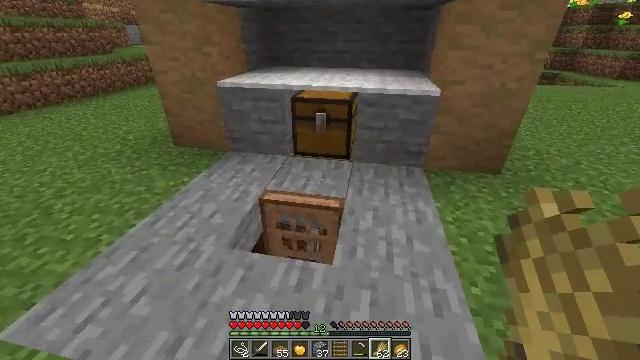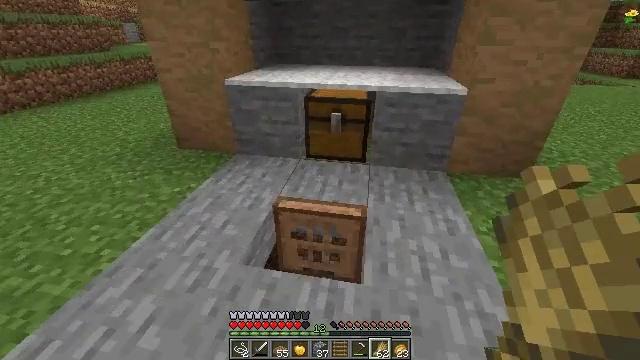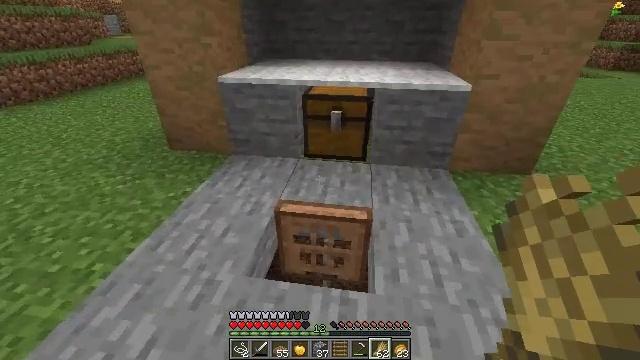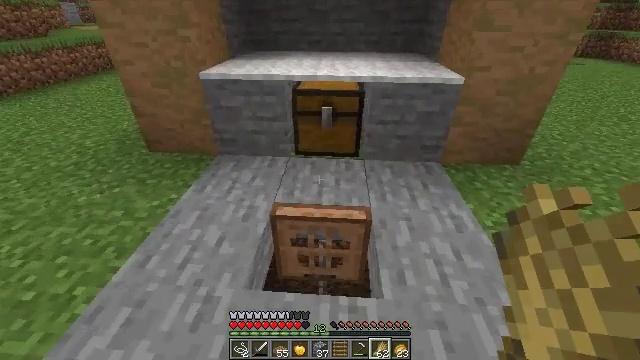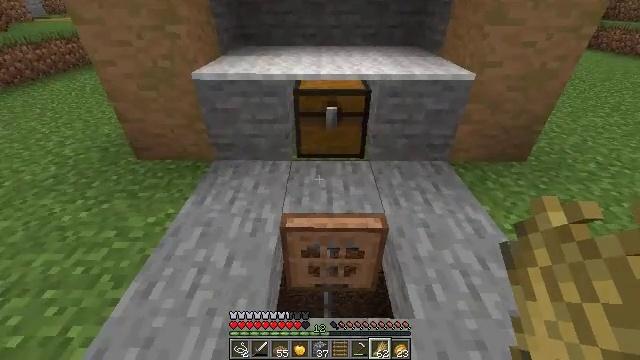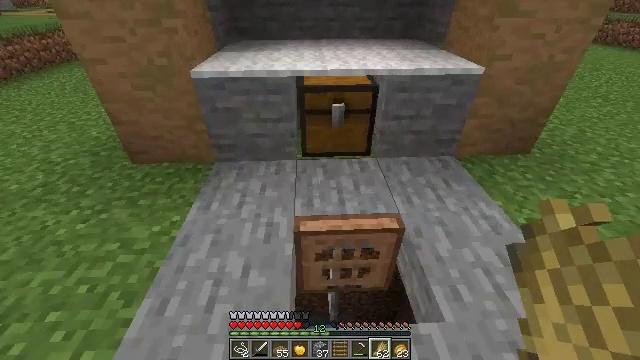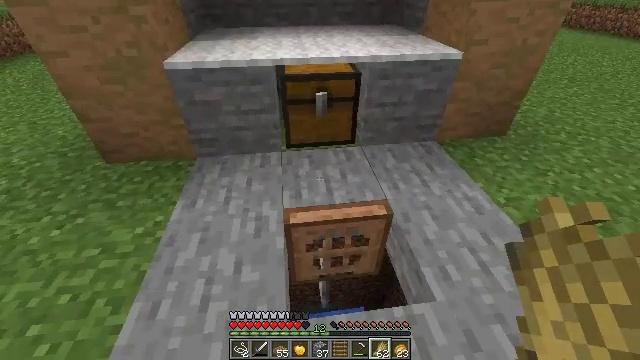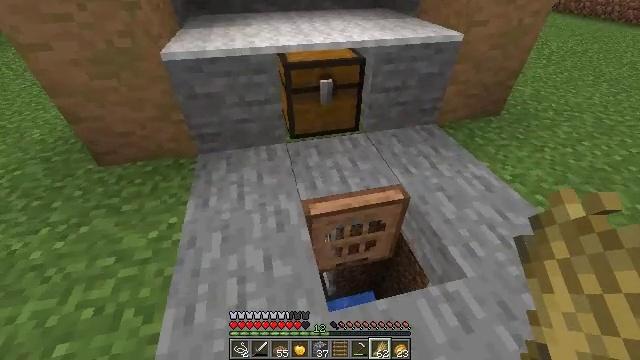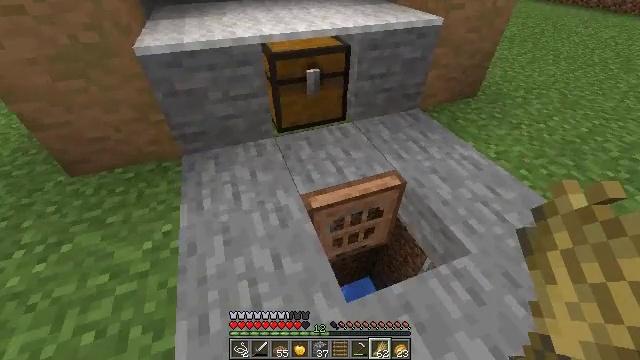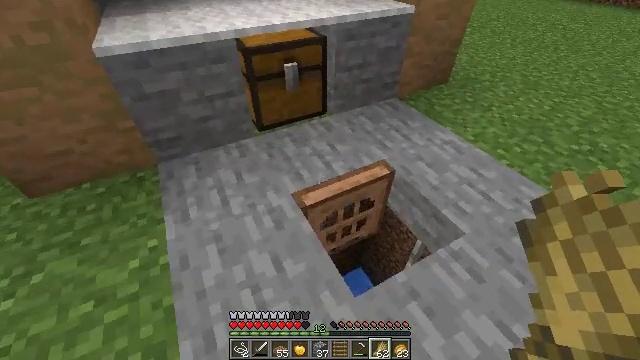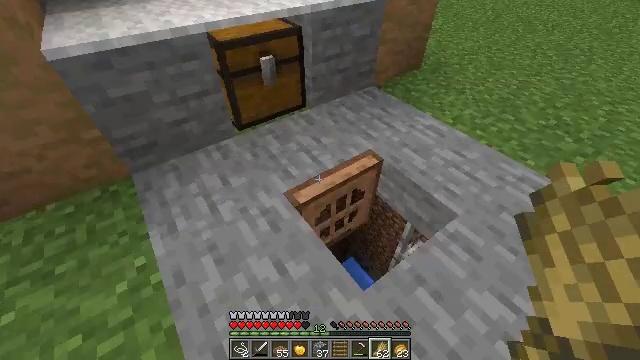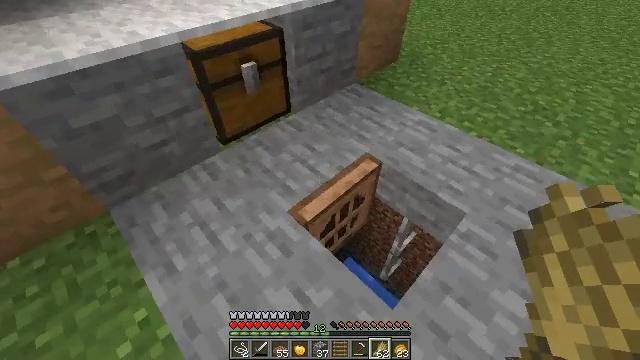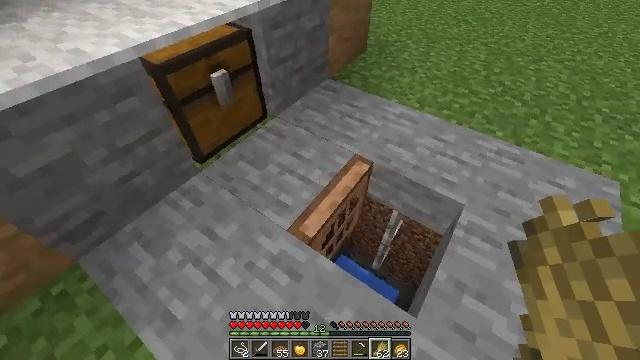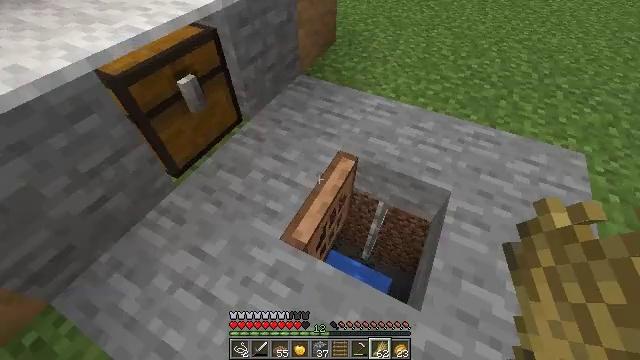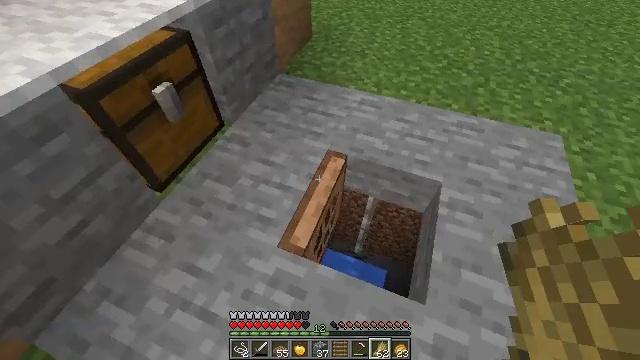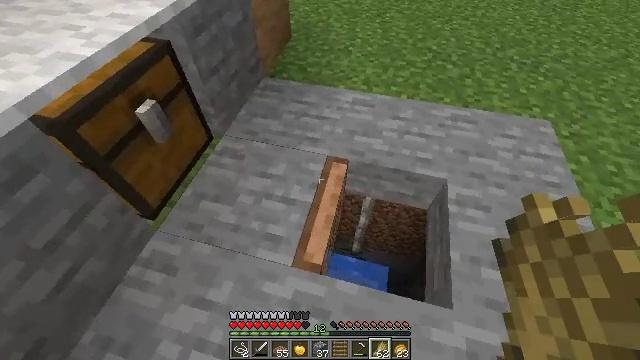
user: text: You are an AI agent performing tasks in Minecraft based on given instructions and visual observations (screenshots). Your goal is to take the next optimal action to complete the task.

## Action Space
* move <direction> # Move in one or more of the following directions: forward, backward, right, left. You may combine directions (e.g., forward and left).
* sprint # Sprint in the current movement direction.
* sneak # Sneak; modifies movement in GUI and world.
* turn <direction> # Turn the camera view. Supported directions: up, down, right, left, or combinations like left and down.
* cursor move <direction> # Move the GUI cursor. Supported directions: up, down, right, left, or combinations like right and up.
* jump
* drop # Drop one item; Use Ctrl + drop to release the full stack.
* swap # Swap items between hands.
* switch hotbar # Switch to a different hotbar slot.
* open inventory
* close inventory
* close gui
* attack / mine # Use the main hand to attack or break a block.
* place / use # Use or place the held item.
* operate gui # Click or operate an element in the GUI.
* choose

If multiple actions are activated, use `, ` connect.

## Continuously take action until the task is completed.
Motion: motion action
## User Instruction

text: Mine the jungle trapdoor.
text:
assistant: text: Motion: move forward and move left
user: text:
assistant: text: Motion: move forward and move left, turn right and down
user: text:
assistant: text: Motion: move forward and move left, turn right and down
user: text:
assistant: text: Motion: move forward and move left, turn right and down
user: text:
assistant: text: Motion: move left, turn right and down
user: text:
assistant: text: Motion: move left, turn right and down
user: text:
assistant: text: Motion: move left, turn right and down
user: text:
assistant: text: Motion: move forward and move left, turn right and down
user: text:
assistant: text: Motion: move forward and move left, turn right and down
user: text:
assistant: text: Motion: move forward and move left, turn right and down
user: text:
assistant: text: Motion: move forward and move left, turn right and down
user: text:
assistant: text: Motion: move forward and move left, turn right and down
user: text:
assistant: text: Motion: move forward and move left, turn right and down
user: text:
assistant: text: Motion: move forward and move left, turn right and down
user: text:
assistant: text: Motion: move forward and move left, turn right and down
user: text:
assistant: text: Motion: move forward and move left, turn right
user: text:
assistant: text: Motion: move forward and move left, turn right
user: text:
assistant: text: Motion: move left, turn right
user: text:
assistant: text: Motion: turn right and up
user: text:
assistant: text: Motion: turn right and up
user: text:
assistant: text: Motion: turn right
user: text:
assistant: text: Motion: turn right and up
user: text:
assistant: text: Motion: turn right and up
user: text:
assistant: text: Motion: turn right and up
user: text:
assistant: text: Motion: no_op
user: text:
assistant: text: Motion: no_op
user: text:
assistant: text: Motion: no_op
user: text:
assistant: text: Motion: turn right and up
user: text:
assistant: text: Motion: turn right and up
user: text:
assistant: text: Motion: turn up